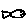
Label: fish